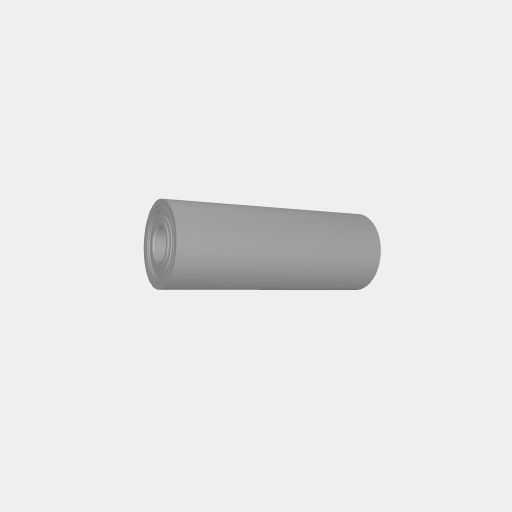
Part: DualLinearBearing6ID